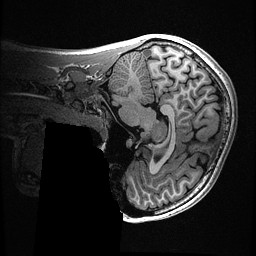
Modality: T1w
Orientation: sagittal
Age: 22
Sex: female
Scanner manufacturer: ge
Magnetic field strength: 3 T
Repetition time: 0.006952 s
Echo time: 0.00292 s